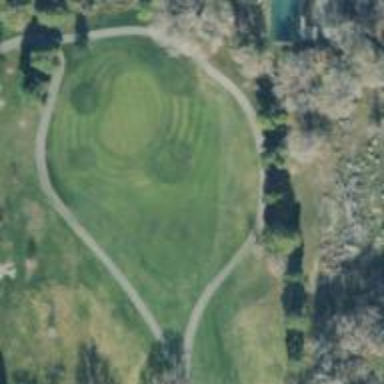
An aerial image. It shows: Golf hole.